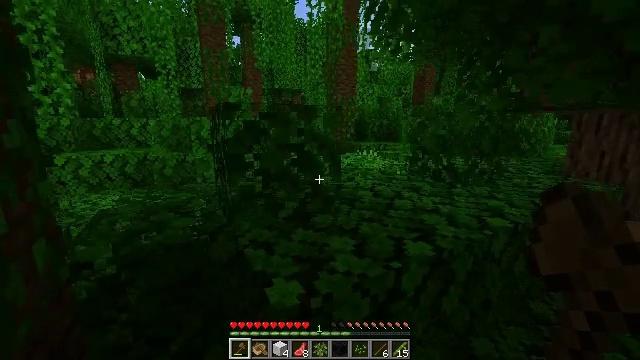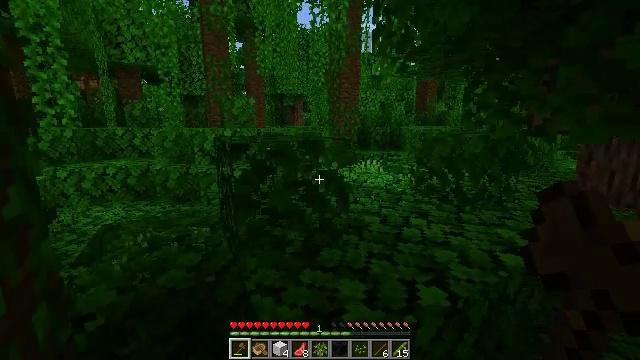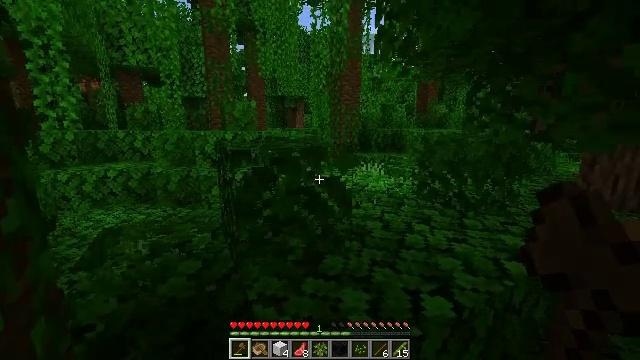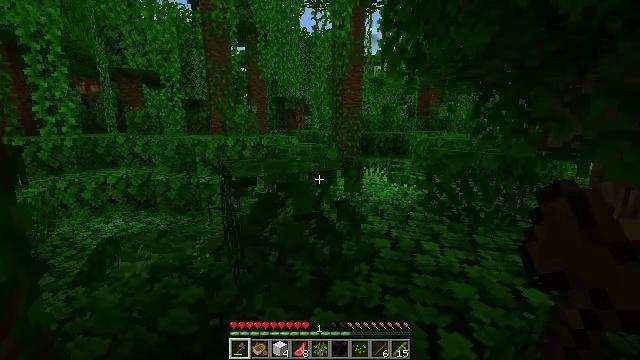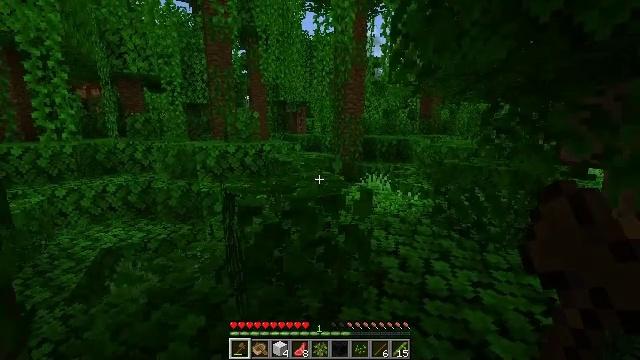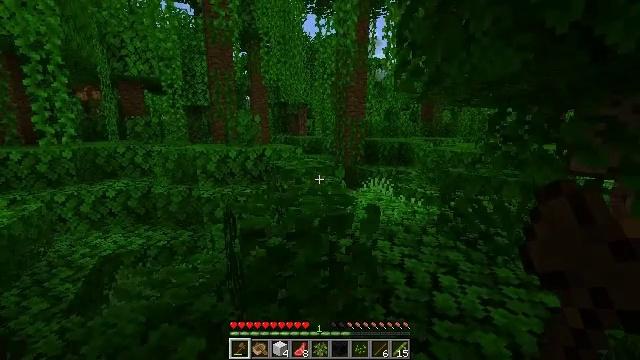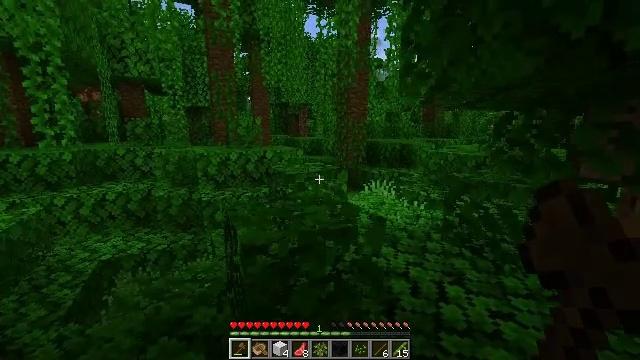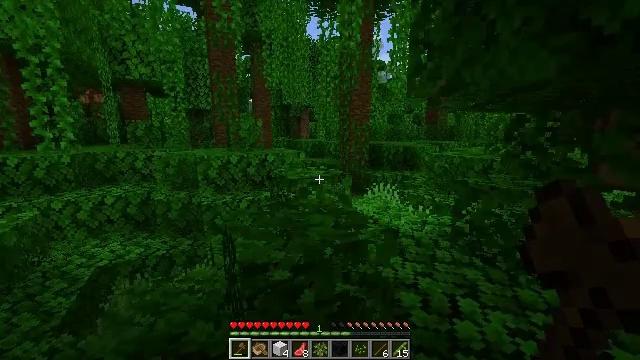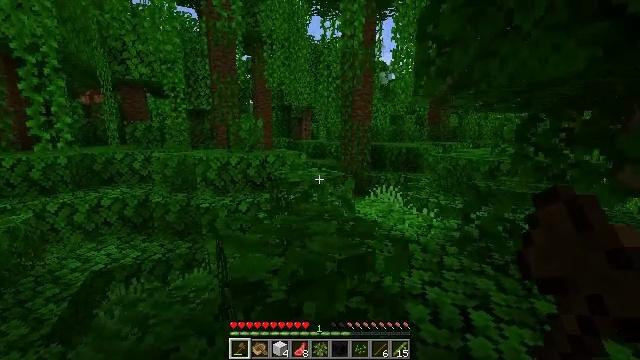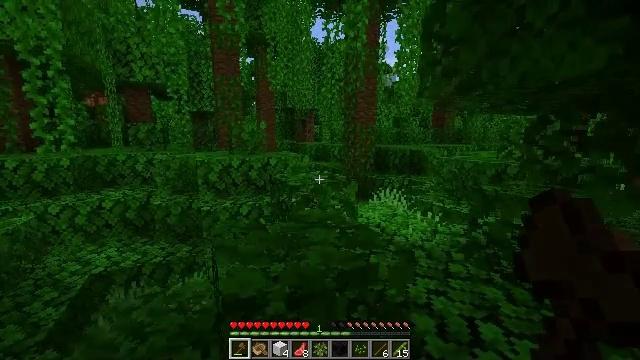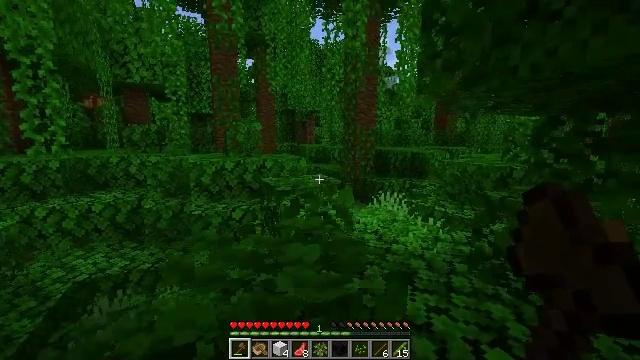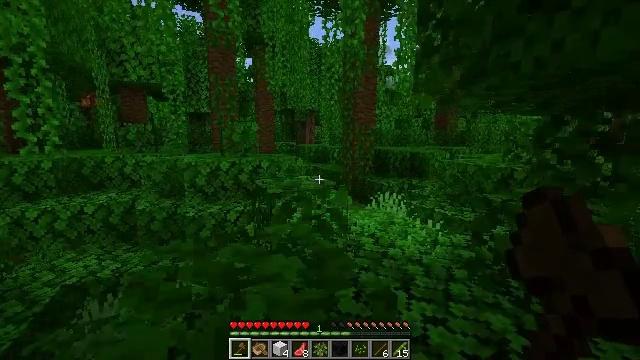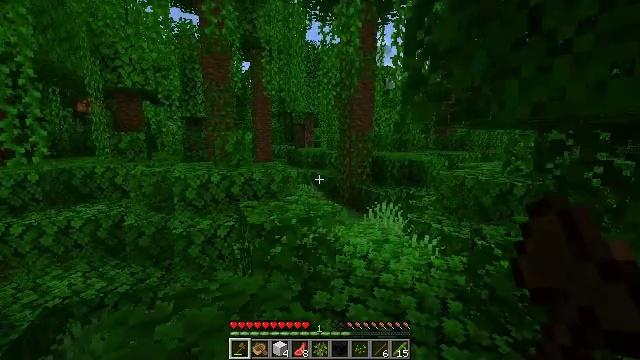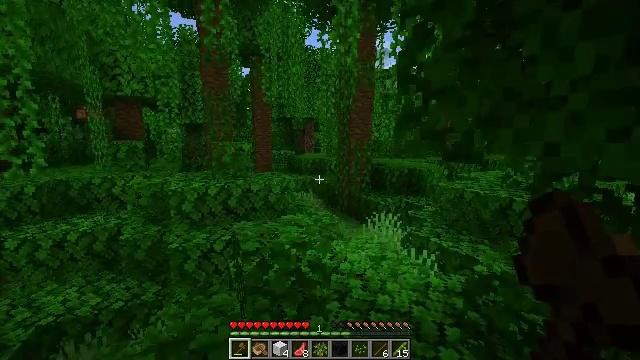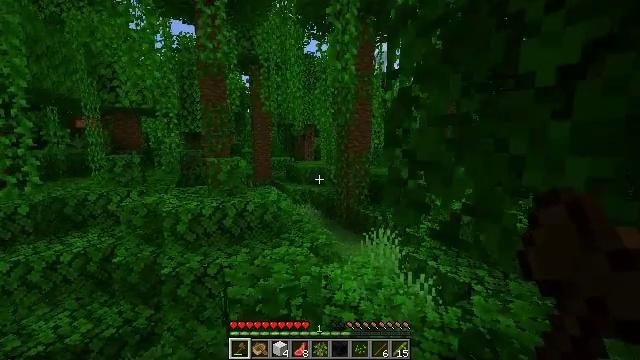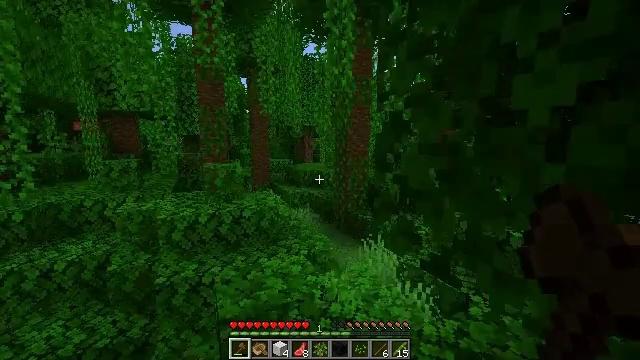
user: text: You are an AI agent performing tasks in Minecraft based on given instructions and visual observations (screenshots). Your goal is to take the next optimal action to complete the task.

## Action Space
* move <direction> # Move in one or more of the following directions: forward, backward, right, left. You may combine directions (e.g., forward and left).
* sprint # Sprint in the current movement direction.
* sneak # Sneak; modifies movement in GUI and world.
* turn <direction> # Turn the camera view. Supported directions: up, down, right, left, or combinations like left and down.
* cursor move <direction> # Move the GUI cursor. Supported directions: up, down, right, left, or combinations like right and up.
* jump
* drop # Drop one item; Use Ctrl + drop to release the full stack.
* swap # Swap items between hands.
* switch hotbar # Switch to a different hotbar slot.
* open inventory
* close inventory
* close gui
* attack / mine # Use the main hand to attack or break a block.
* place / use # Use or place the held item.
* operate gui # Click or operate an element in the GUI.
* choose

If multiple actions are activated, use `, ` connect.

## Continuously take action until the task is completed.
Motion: motion action
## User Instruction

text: Harvest vines off the surface.
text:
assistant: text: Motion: move forward, jump
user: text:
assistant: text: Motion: move forward, jump
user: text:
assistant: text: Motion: move forward, jump
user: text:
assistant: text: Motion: move forward, jump
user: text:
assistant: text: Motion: move forward
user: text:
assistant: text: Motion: move forward
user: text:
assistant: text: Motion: move forward and move right
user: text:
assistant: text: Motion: move forward and move right
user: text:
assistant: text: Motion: move forward and move right
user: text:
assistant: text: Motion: move forward and move right
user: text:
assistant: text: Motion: move forward and move right
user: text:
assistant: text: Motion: move forward and move right, jump
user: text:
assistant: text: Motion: move forward and move right, jump
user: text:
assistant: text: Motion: move forward and move right, jump
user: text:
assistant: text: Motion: move forward and move right, jump
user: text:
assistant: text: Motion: move forward and move right, jump
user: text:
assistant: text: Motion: move forward and move right
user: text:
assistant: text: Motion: move forward and move right
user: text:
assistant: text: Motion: move forward, sprint
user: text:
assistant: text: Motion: move forward, sprint
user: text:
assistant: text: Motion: move forward, sprint
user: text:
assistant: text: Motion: move forward, sprint
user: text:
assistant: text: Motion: move forward, sprint
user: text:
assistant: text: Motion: move forward, sprint
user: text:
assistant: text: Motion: move forward, sprint
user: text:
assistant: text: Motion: move forward, sprint
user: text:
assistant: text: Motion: move forward, sprint
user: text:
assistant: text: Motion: move forward, sprint
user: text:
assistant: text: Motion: move forward, sprint
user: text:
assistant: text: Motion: move forward, sprint